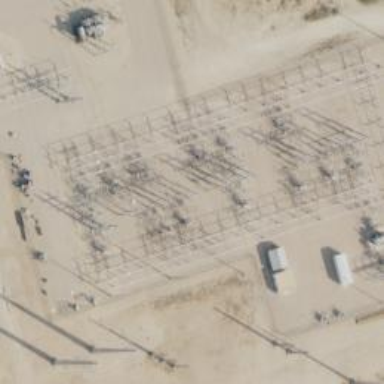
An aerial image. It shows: Switch used for power control.